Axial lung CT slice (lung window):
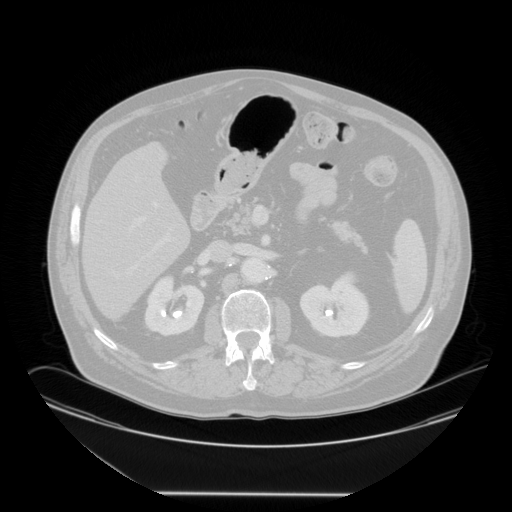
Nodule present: no